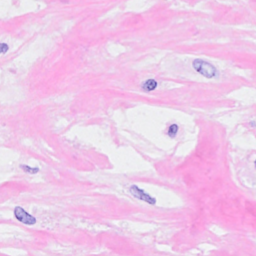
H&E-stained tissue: Breast